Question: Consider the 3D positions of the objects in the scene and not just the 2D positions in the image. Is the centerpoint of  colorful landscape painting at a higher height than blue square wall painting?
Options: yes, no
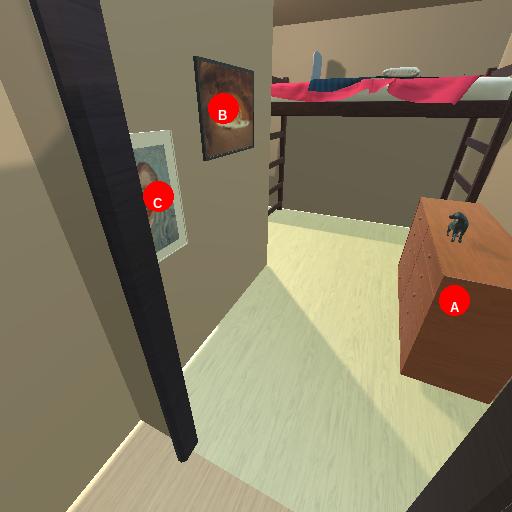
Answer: yes